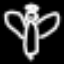
Label: angel